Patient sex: F
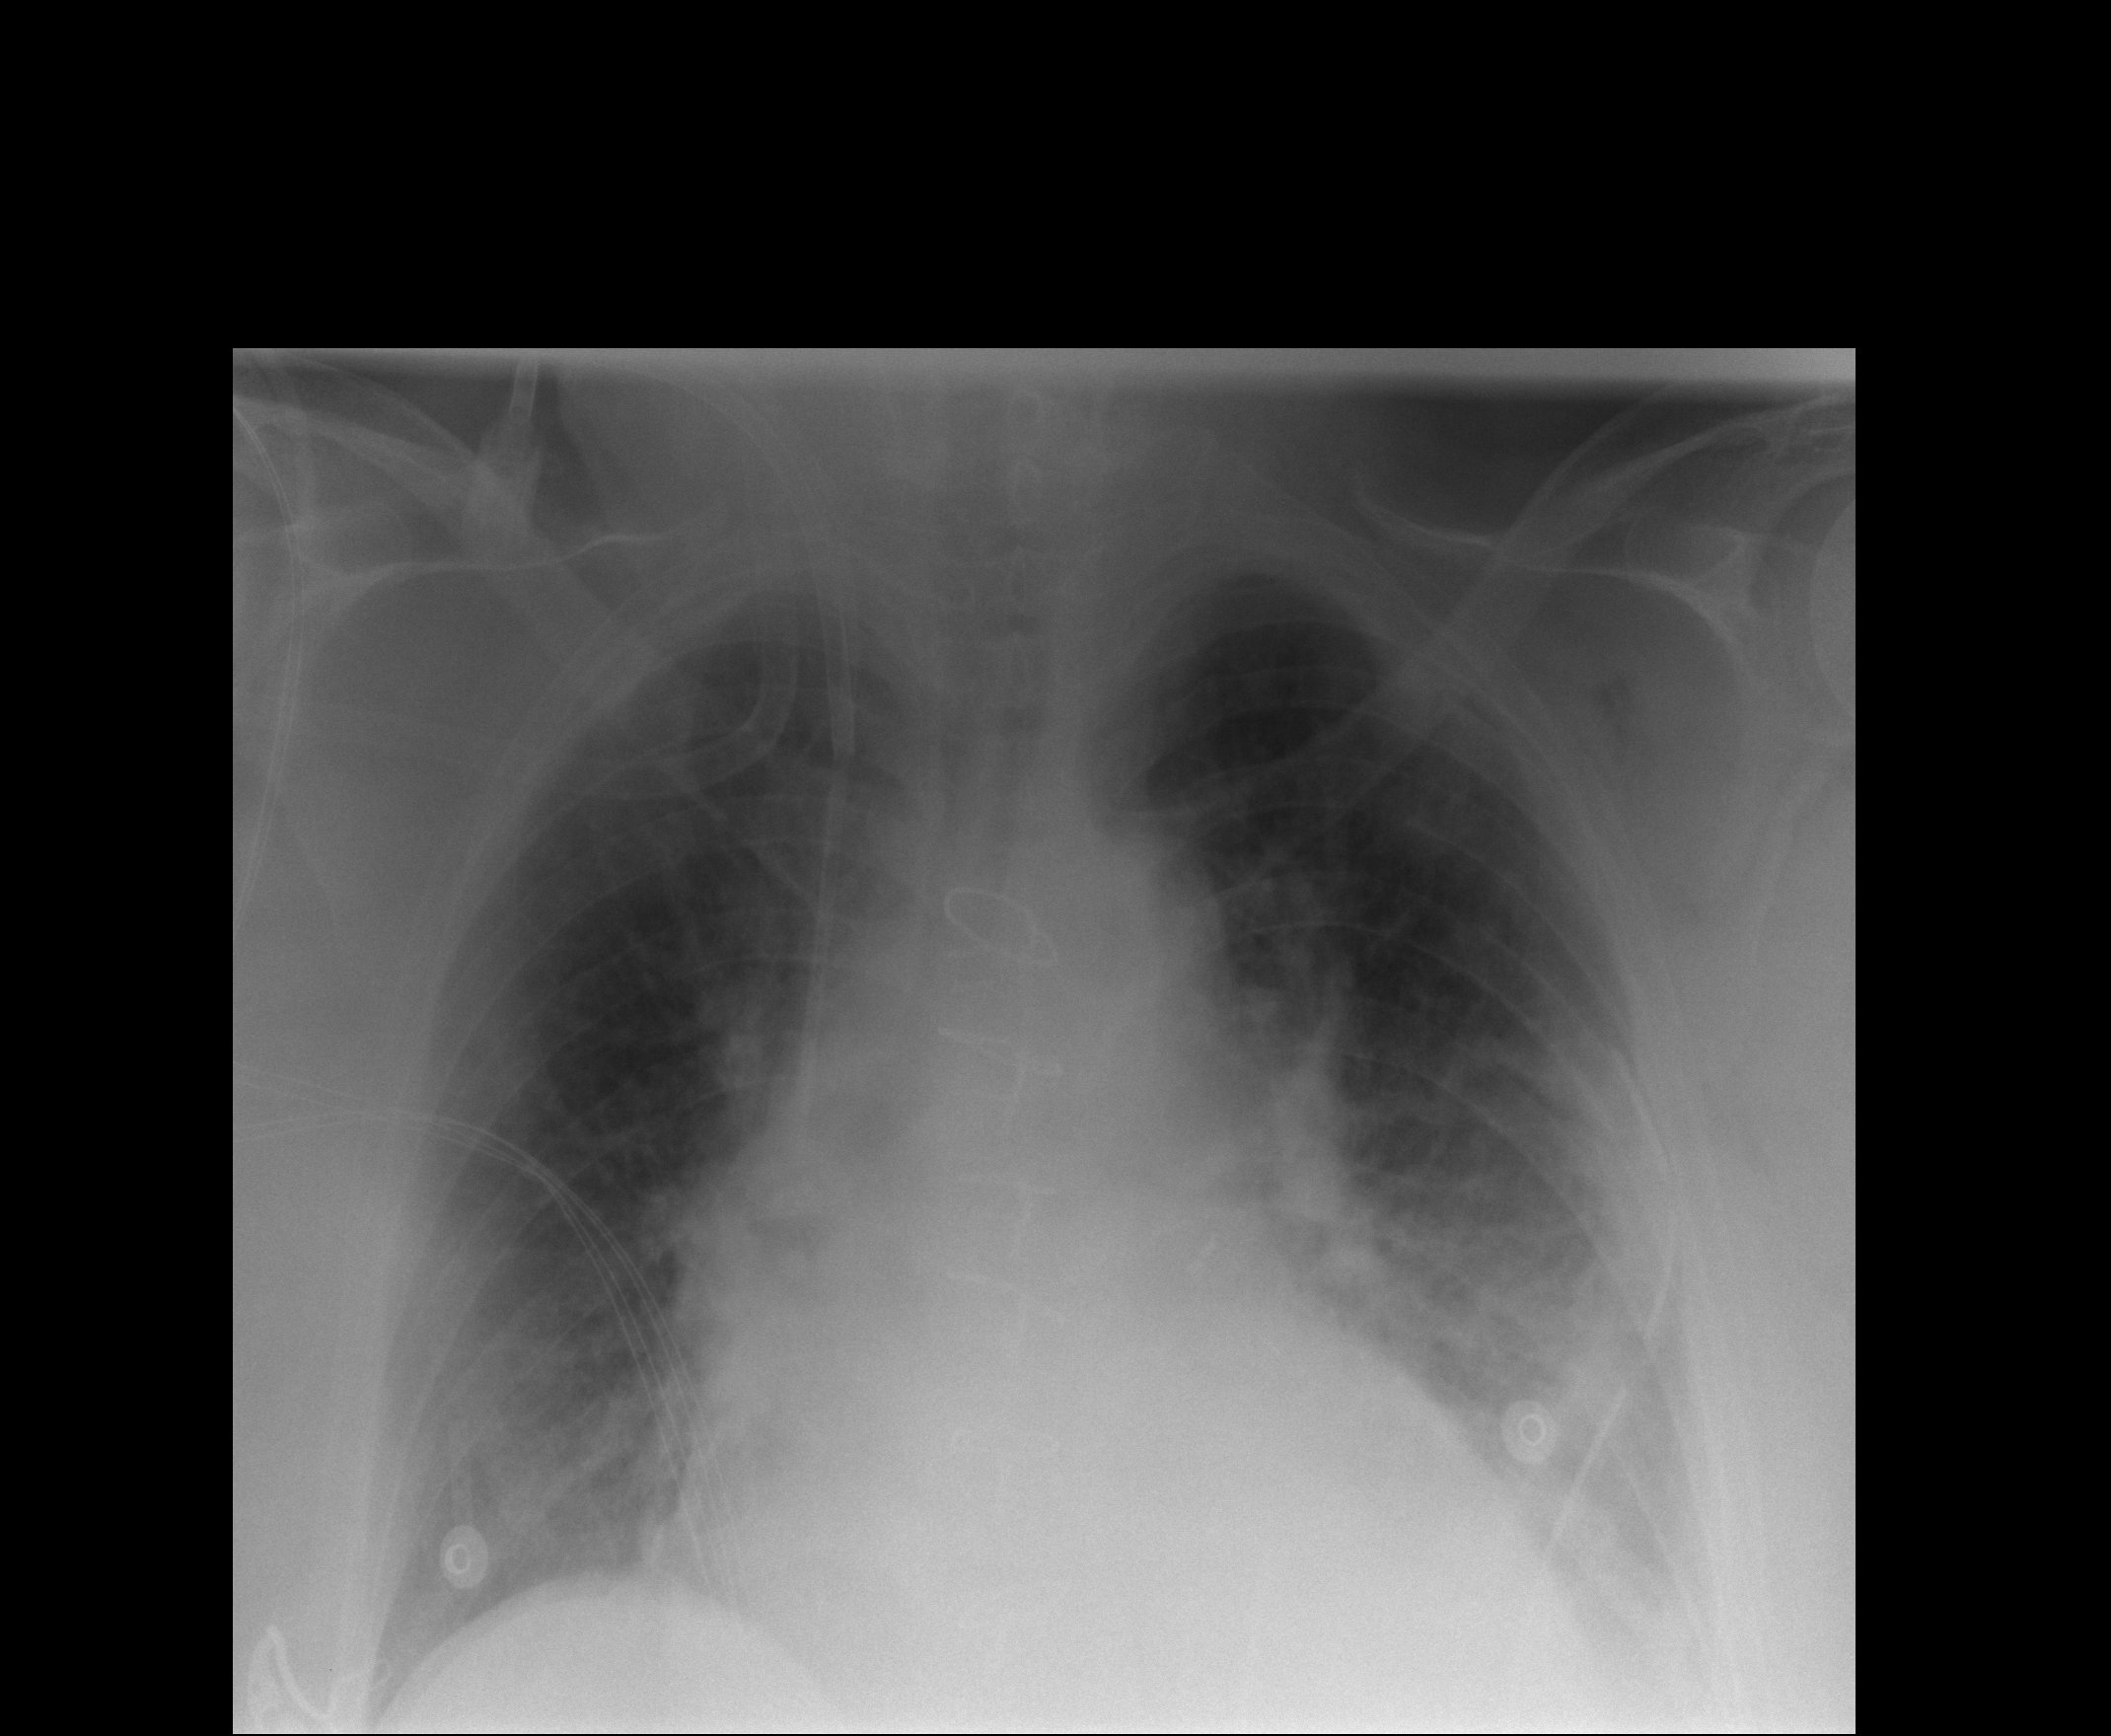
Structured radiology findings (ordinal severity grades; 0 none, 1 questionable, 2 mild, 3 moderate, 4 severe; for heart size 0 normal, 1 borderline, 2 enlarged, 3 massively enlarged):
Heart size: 2
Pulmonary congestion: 2
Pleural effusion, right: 0
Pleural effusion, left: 2
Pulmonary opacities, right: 3
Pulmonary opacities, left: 3
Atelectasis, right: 2
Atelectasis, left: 2